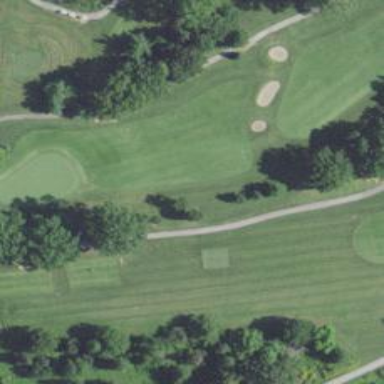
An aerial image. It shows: Service road designated as golf cart path.